Question: This blew up my mind. I am reverse-engineering a Java project that aims for macro-automation of some desktop tasks. Unlike other programs, which actively move real-life cursor, this project sends messages through WinApi. This makes application think used clicked/typed while real user input isn't interrupted and other programs are not affected. I thought of similar thing long ago, but didn't know how to do that.
For typing strings in fields, the project uses surprisingly simple method:
'''
public void typeString(String text) {
for (char key : text.toCharArray()) {
sendMsg(258, key, 0);
}
}
'''
Where sendMsg encloses <URL> call:
'''
SendMessage(hwnd, 258, key, 0);
'''
Well, it's no surprise this works for things like 'abcd'. But I got it work even for characters with diacritical symbols!

Now I expected something like broken function key actions or something like that. And my questions regarding this thing are:
1. Will this work on all platforms? At least for unicode applications?
2. How can I enter functional keys?
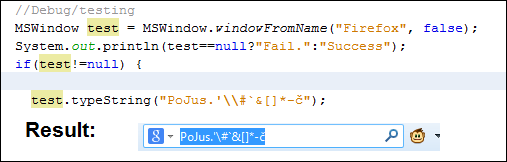
Answer: "... any character on my keyboard" really depends on your keyboard. 'WM_CHAR' is documented to handle UTF-16 the target window is Unicode (CreateWindowW). To support characters outside the <URL> you should use 'WM_UNICHAR'...